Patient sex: F
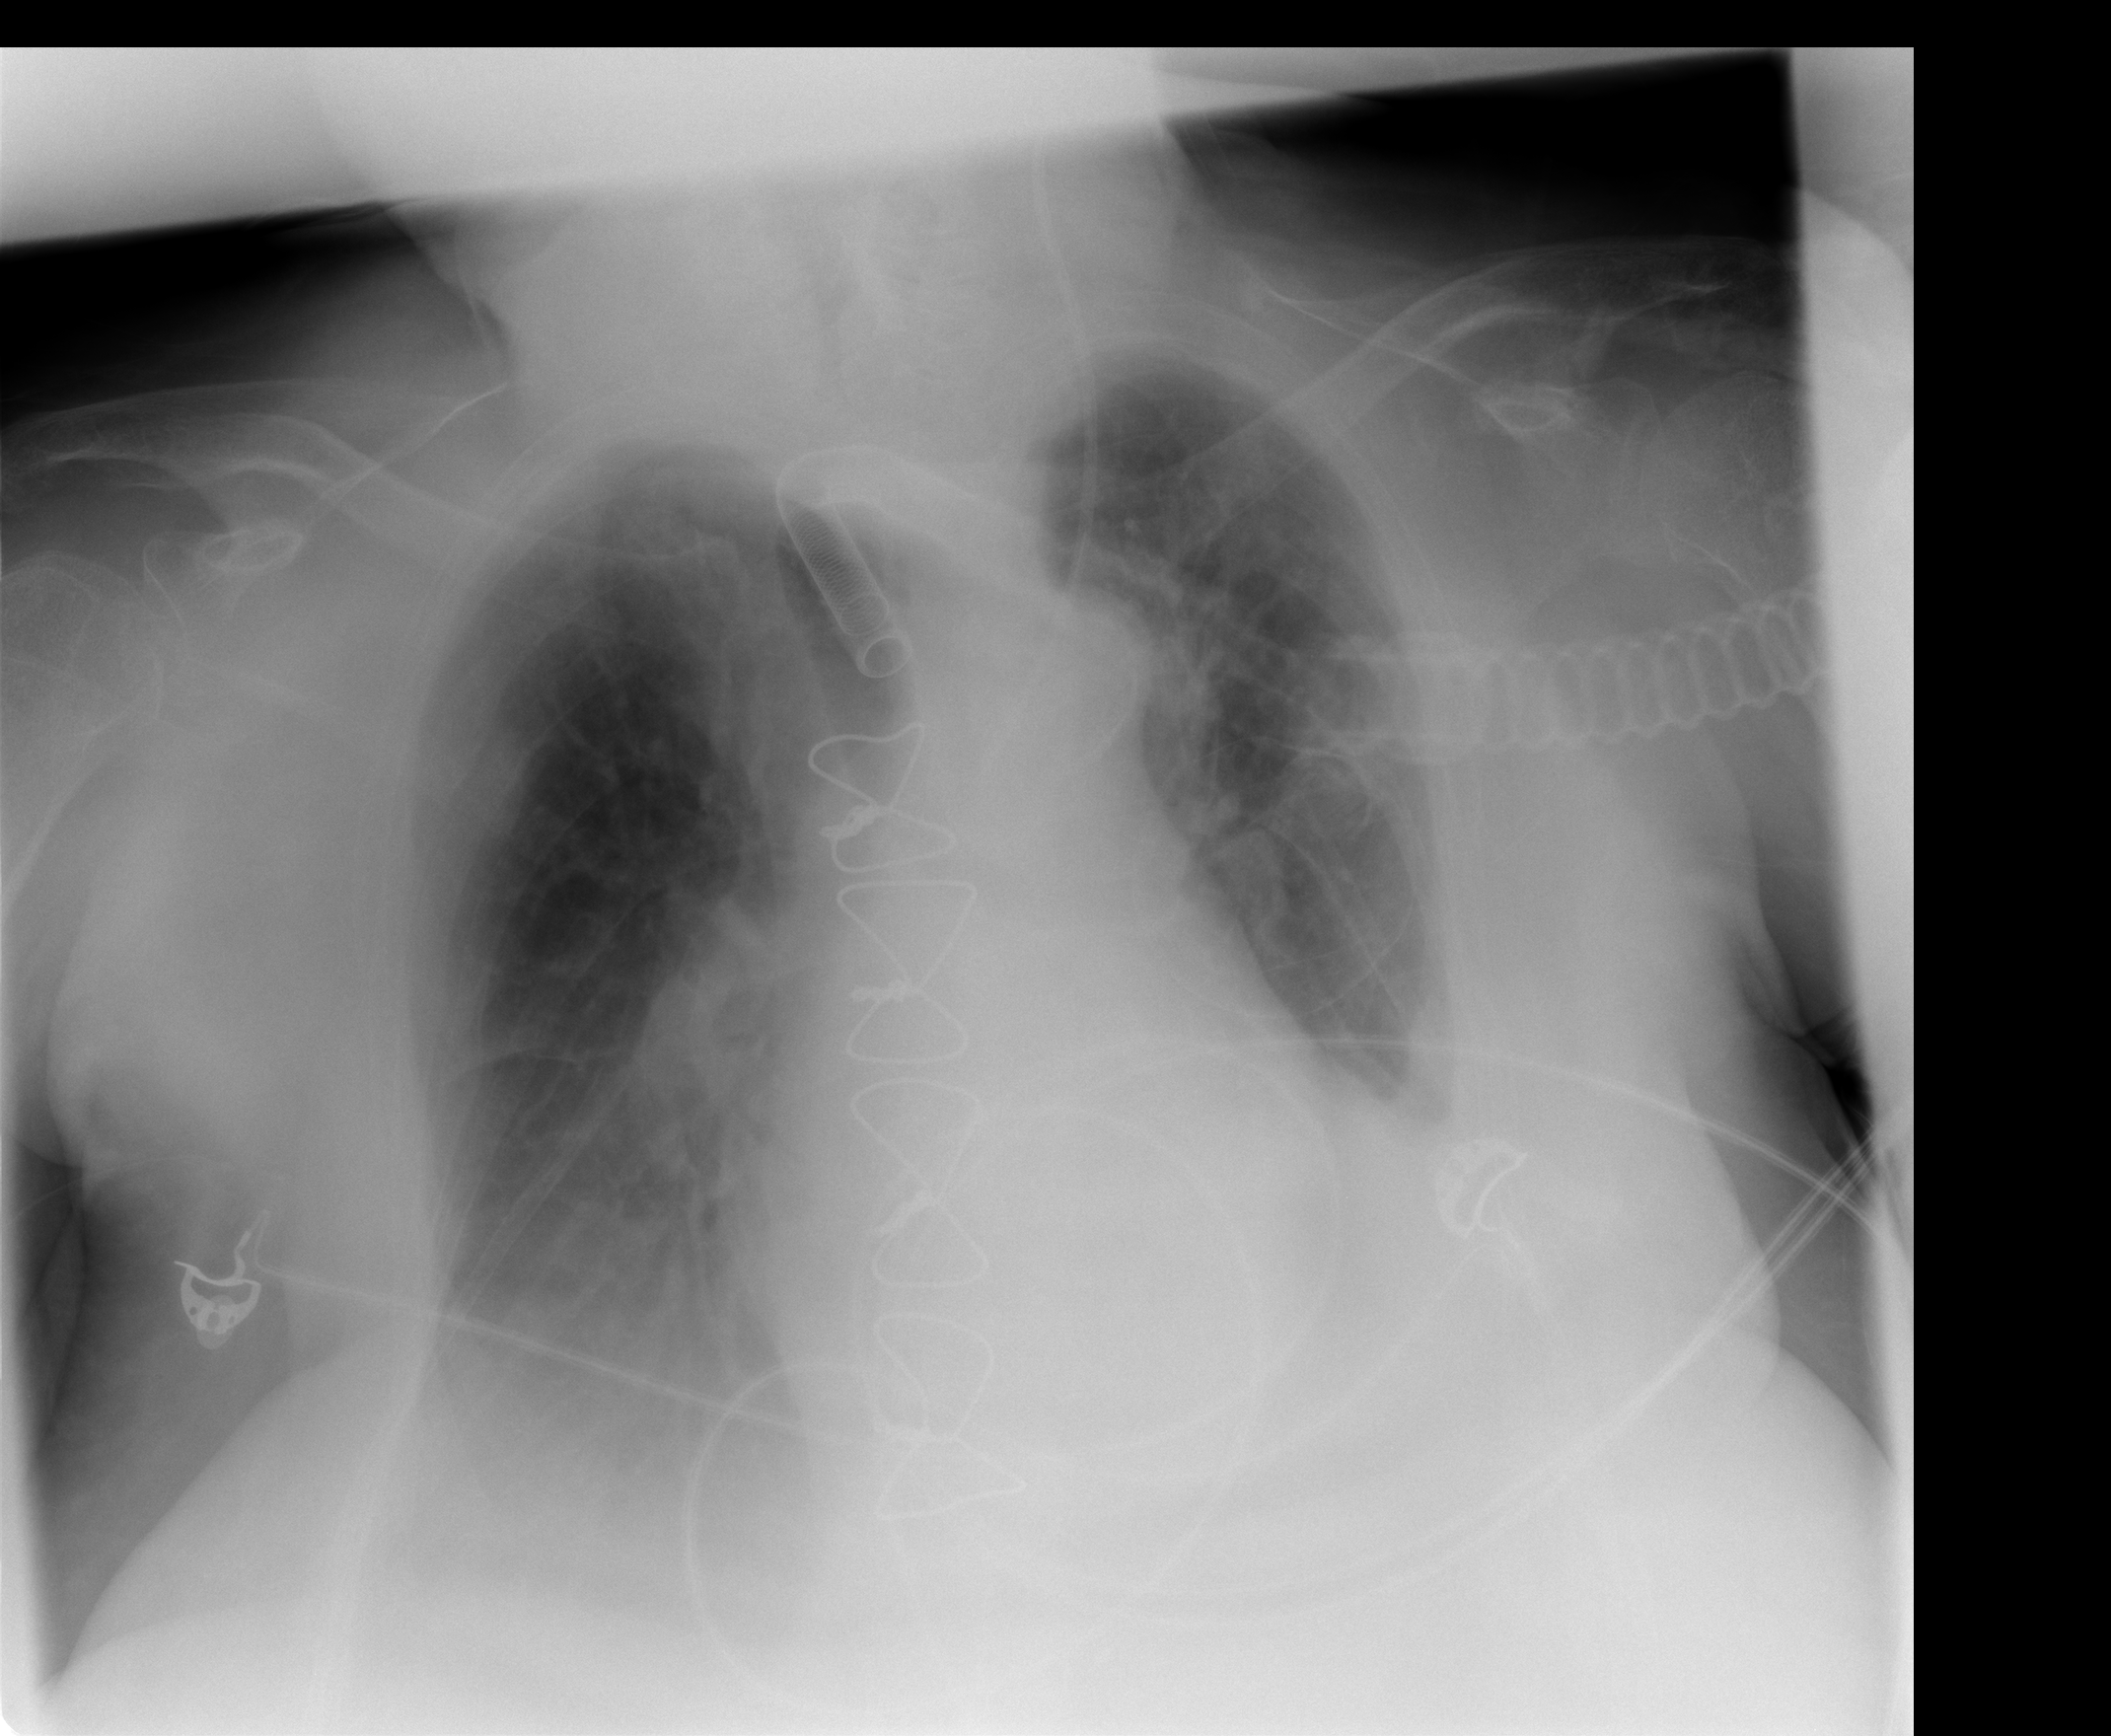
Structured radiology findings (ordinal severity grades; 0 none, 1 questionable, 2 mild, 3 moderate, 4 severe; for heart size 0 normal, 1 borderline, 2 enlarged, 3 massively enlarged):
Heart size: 2
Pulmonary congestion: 1
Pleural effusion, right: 2
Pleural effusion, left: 2
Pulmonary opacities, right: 1
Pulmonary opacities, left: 0
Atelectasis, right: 2
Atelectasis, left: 2